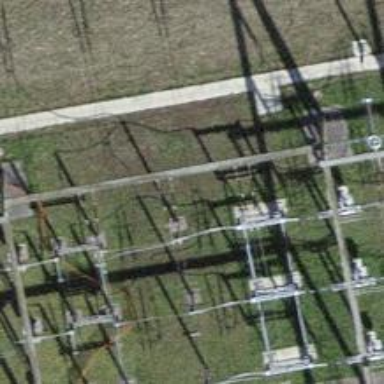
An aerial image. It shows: Insulator used in power equipment.